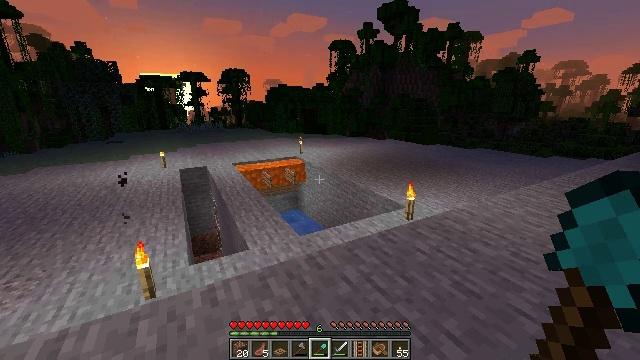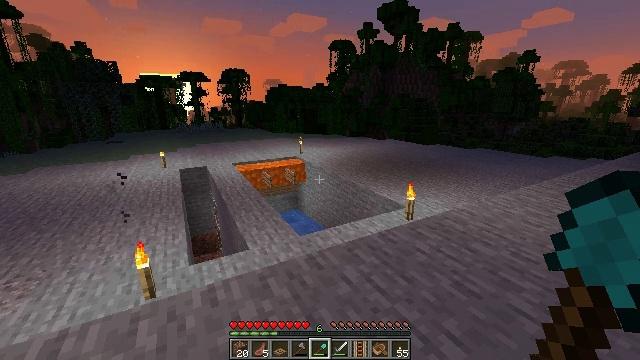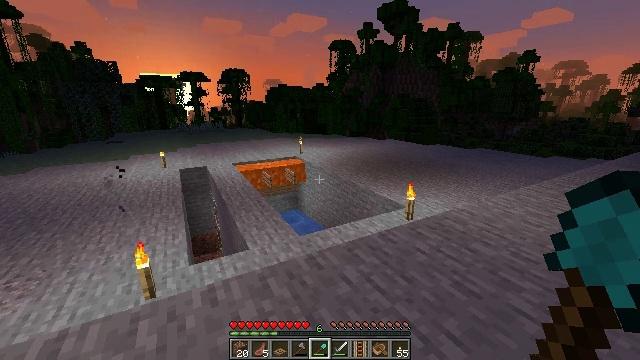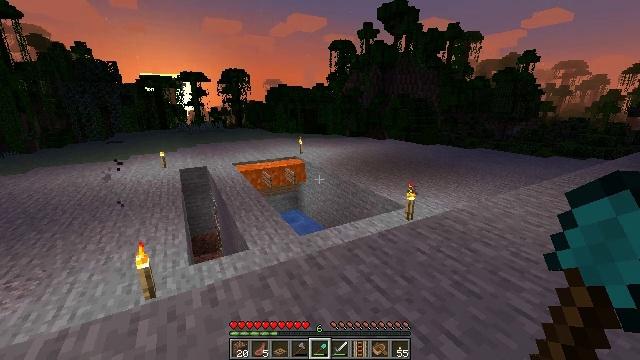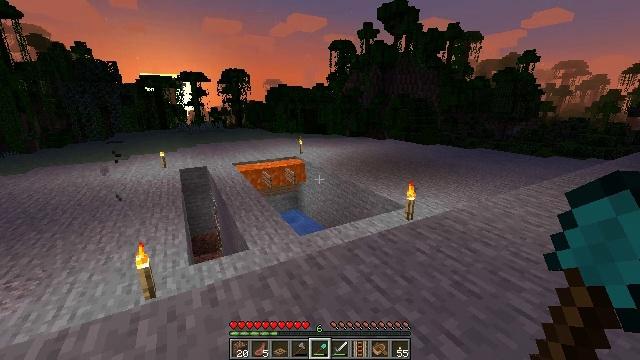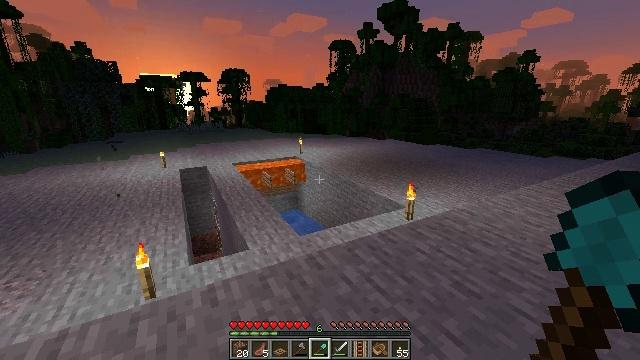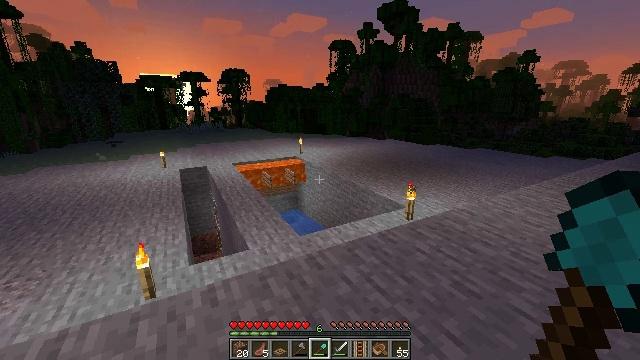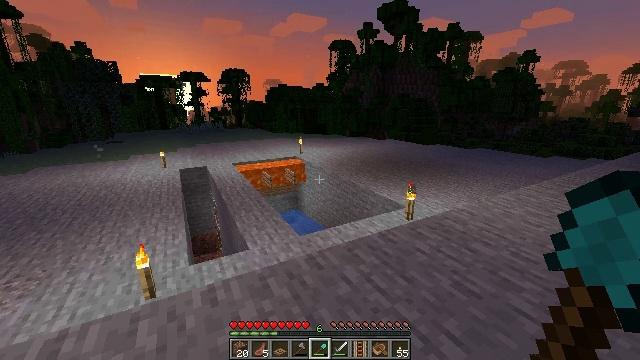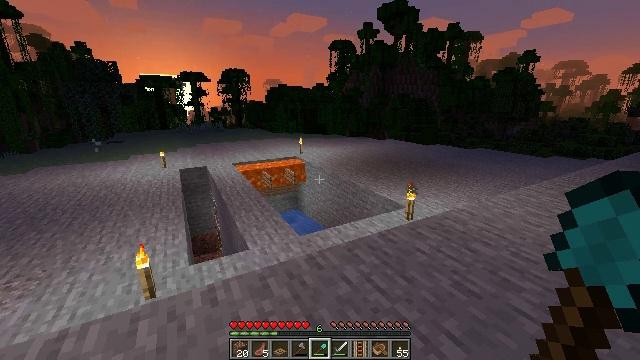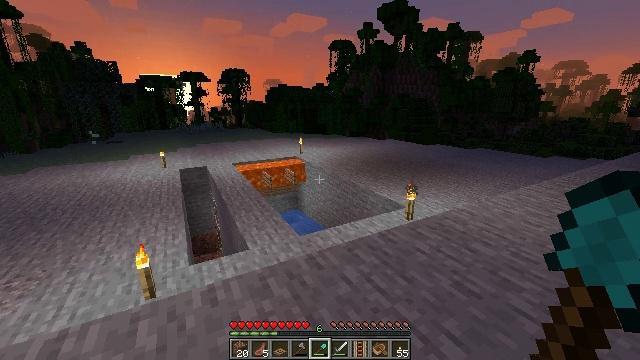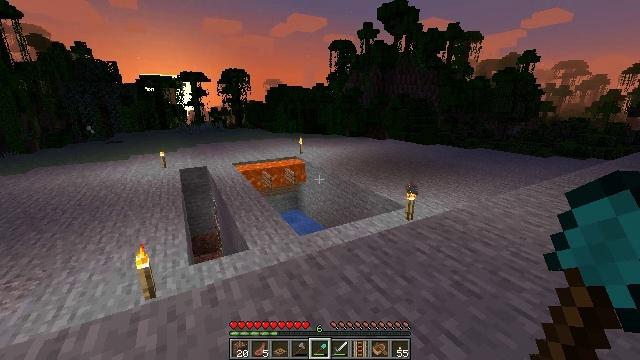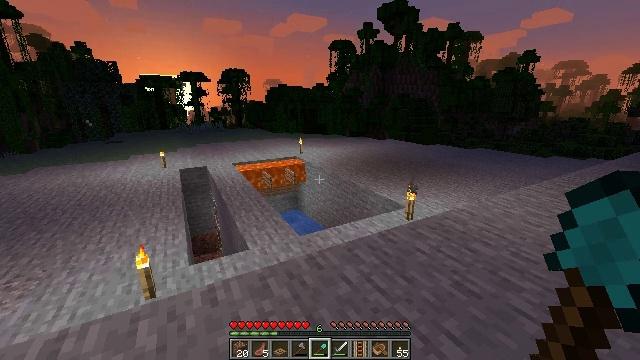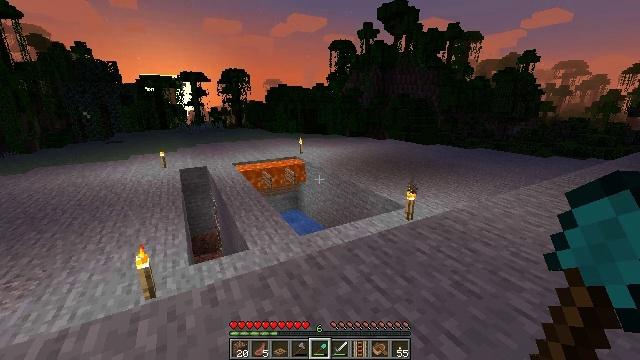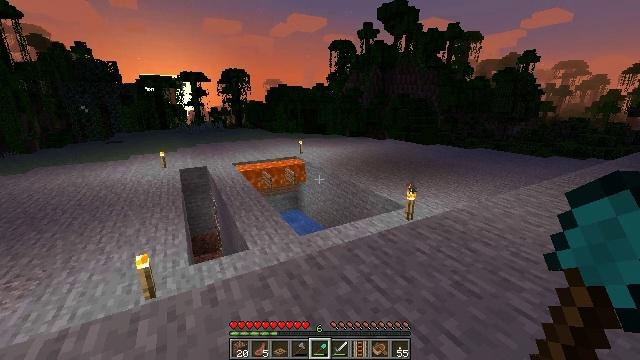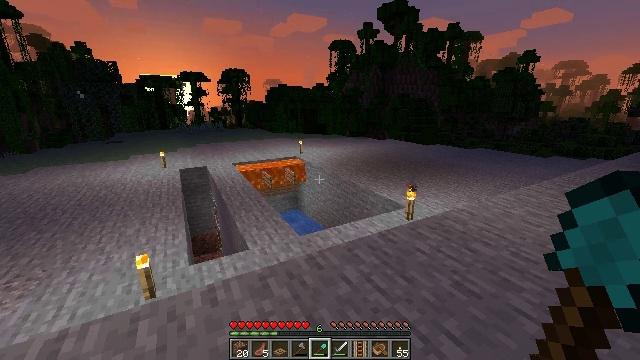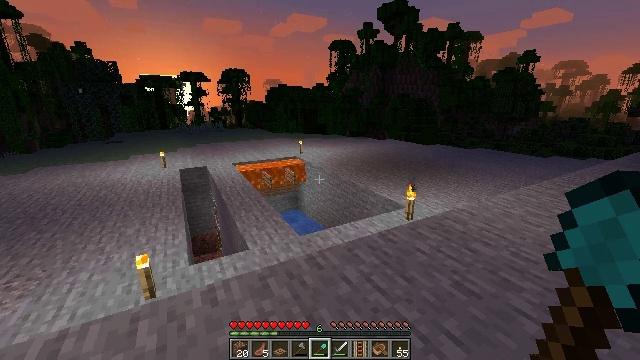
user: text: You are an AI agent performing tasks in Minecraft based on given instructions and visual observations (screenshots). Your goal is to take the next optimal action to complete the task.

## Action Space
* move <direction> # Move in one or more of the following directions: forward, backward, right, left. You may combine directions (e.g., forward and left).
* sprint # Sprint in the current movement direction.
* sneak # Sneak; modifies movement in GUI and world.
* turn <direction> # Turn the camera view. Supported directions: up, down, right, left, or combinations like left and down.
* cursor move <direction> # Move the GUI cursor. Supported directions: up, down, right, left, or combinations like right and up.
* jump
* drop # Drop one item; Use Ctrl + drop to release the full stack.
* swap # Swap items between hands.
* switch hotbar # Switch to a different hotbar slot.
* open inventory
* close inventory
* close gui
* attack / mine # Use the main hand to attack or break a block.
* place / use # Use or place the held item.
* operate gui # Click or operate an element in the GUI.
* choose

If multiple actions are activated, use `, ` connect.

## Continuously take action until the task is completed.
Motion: motion action
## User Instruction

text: Pick up the poppy from the field.
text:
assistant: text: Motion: no_op
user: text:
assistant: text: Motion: no_op
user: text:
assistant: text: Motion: no_op
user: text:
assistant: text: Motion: no_op
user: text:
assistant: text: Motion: no_op
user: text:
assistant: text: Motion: no_op
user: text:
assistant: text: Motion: no_op
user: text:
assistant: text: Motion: no_op
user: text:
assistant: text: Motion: no_op
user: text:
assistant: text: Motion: no_op
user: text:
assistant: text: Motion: no_op
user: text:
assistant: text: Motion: no_op
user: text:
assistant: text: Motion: no_op
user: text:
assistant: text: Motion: no_op
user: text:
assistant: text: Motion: no_op
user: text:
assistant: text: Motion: no_op
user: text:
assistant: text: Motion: no_op
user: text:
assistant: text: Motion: no_op
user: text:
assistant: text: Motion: no_op
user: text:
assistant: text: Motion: no_op
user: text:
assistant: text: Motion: no_op
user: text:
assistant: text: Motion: no_op
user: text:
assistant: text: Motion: no_op
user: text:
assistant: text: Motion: no_op
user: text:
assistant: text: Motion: no_op
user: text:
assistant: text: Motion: no_op
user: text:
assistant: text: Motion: no_op
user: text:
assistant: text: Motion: no_op
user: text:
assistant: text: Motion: no_op
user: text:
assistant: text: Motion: no_op